Question: I was downloading the master branch of the Orchard CMS.
After compliation there was a Warning regarding Orchard.Workflows.
I tried this tool: <URL>
And the result is that I have a lot of conflictis.
So I really assume I am doing something wrong here. Is there something I am missing?

I get these results when I run AsmSpy agains the Release folder after compilation.
This is the original warning I want to get rid off:
Project: Orchard.Workflows
File: C:\Program Files (x86)\MSBuild
.0in\Microsoft.Common.CurrentVersion.targets
Description: Found conflicts between different versions of the same dependent assembly that could not be resolved. These reference conflicts are listed in the build log when log verbosity is set to detailed.
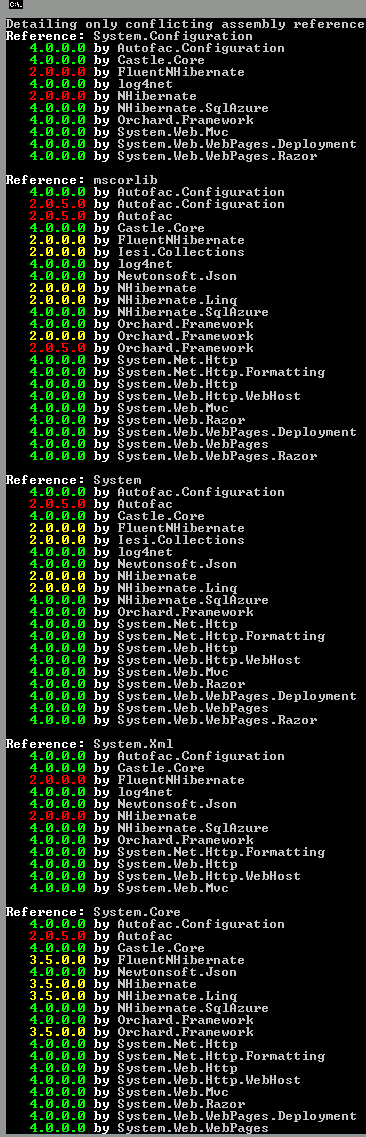
Answer: You will always get some reference warnings, at least most of the time as we are using a very broad set of open source softwares. For instance ASP.NET Web API is still linking to a specific version of Json.NET 4.5 and we are using Json.NET 6.0. We are setting assembly redirections to force which version to use.
In your example you can also see that NHibernate was compiled against CLR 2.0 for instance. Only the next version will be using CLR 4.0.
So the rule is that as long as it works, ignore the warnings. However it's interesting to take a look at them from time to time as it might be something we can fix. As explained in the warning, enable the verbose build log and the sources for these conflicting versions will be explained.
: I fixed the warning !